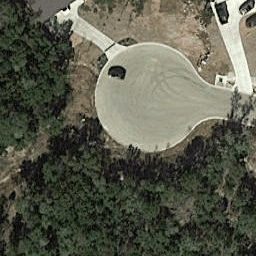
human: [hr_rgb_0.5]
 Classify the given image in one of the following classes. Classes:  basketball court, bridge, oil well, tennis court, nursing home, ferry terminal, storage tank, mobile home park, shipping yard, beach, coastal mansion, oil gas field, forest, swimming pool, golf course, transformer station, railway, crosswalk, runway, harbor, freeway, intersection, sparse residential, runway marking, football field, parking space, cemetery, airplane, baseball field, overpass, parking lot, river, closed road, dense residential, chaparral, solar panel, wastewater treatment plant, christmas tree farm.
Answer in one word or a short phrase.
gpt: closed road